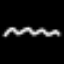
Label: squiggle